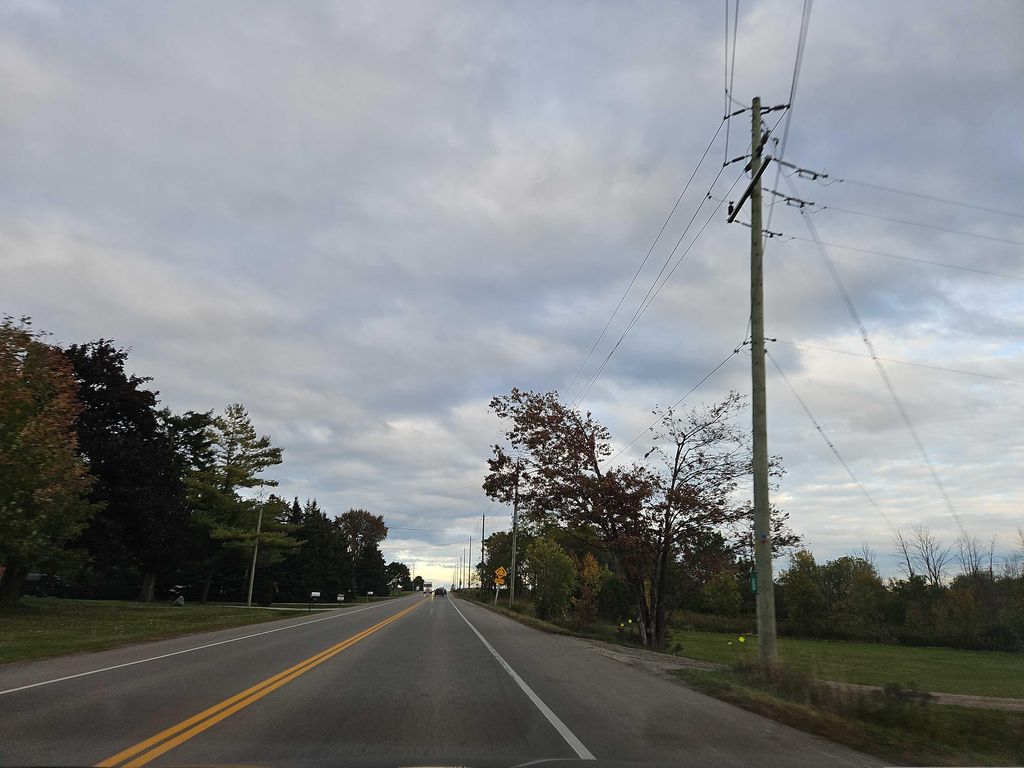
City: kitchener-waterloo